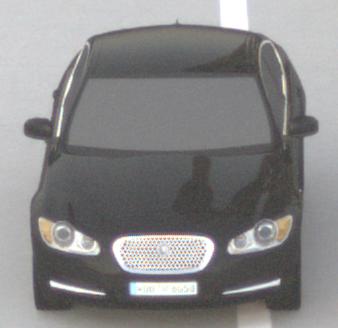
Make: Jaguar
Model: XF 3.0 V6
Detailed model: XF (X250) Limousine
Model produced from: 2010/02
Model produced until: 2010/10
Doors: 4
Color: black
Road condition: dry road
Daytime: sunrise or sunset
Contrast: low contrast